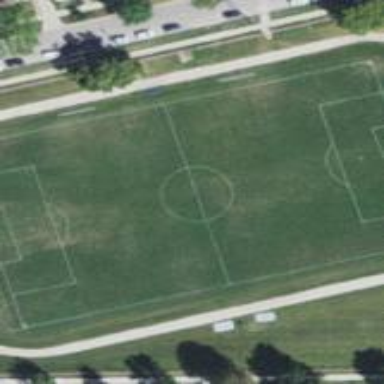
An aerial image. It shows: Soccer pitch for leisureland activities.